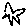
Label: star